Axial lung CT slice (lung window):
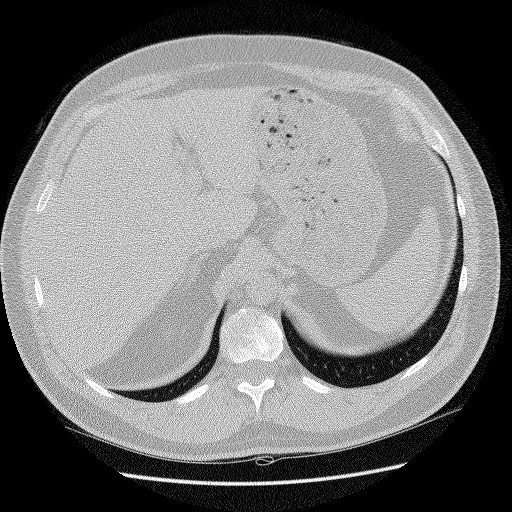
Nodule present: no